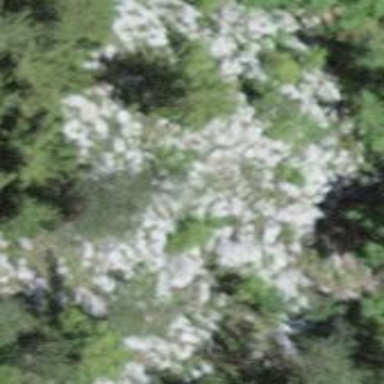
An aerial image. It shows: Landscape dominated by bare rock.